Question: I am building an app in which I got stuck at a position where I need to do something like commenting on photo in Facebook.

There should be image at top and we can be able to add comment in lower portion. Now, my question is how can this be achieved - I think I have two option- 1.Go with custom UIView and go on increasing Uiview. 2. Go with table view.
Any idea, how we can be able to achieve this thing.
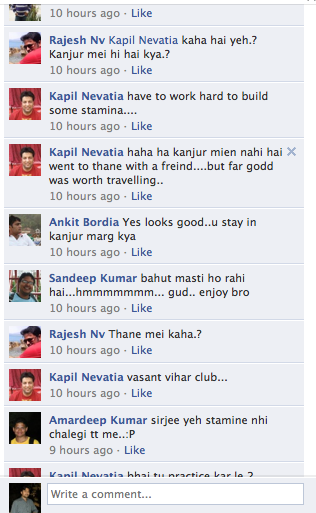
Answer: 'UITableView' with a custom 'UITableViewCell' with a 'UIImageView' for the picture and a few 'UILabels' for each different text (name, comment, time etc). Then you need to be able to calculate the height of each individual row in
'''
- (CGFloat)tableView:(UITableView *)tableView heightForRowAtIndexPath:(NSIndexPath *)indexPath
'''
---
The bottom most part where the user enters their new comment should be a separate view with a 'UIButton' and a 'UITextField'